Group 1:
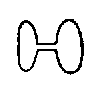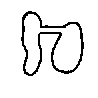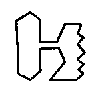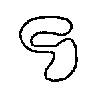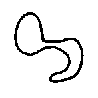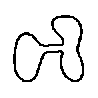
Group 2:
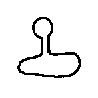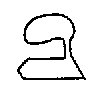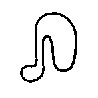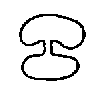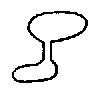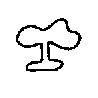
Rule separating the two groups: Horizontal pinch vs. vertical pinch.
Concepts: horizontal, neck_narrowing, vertical
Comments: All examples in this Bongard Problem are outlines of shapes. More specifically, all examples have a thin horizontal or vertical bridge in the middle connecting two wide ends.
Author: Mikhail M. Bongard
Reference: M. M. Bongard, Pattern Recognition, Spartan Books, 1970, p. 220.